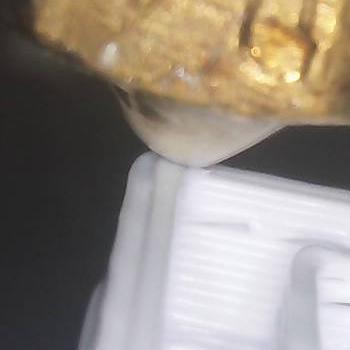
Flow rate: 94%